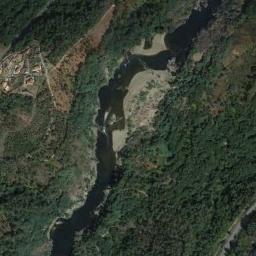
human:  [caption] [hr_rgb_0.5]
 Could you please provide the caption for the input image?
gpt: A turquoise river with lush green forests on both sides .

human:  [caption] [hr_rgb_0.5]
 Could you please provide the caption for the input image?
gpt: The deep blue river goes through the forest .

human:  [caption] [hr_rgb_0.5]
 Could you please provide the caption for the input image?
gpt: There are many trees on either side of the river .

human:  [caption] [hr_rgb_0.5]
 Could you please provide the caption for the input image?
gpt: The river goes through trees and grass .

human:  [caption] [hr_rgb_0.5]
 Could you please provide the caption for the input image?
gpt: There are many green trees around the river .